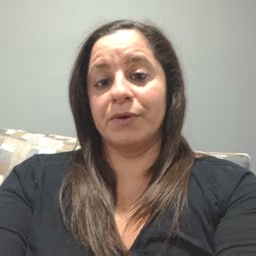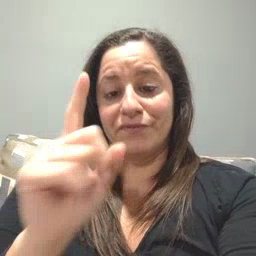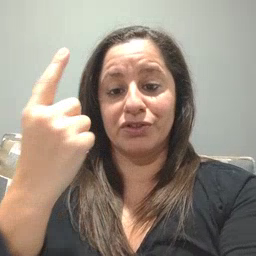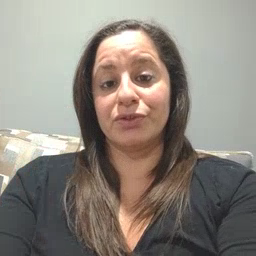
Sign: first